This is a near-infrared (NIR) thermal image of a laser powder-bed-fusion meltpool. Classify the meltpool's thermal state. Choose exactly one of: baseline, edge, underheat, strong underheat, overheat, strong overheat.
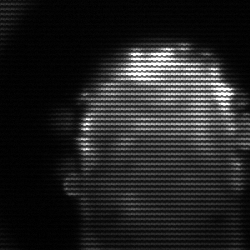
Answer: baseline